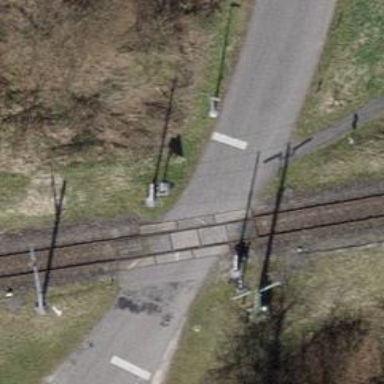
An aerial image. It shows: Railway level crossing.